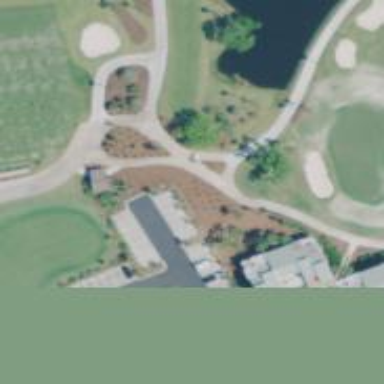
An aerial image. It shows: Service road used as golf cart path.